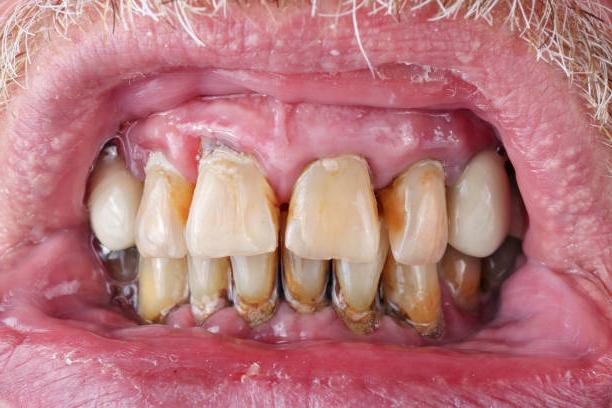
Condition: Calculus